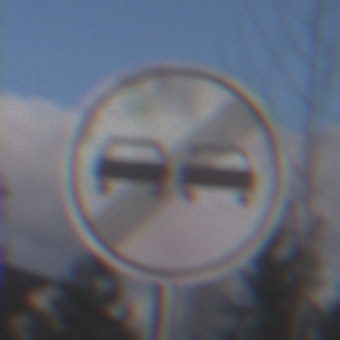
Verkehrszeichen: EndeUeberholverbot
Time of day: MorningAfternoon
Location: Outdoor (Nature)
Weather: PartlyCloudy
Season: NotSpecified
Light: Natural